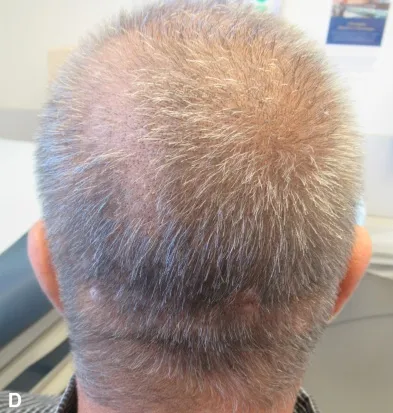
Case 1 clinical photographs and imaging. D, Patient's scalp following the third GONB, which was performed 3 months after the first procedure. GONB, Greater occipital nerve block.
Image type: medical_photograph (skin_photograph)